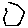
Label: hexagon